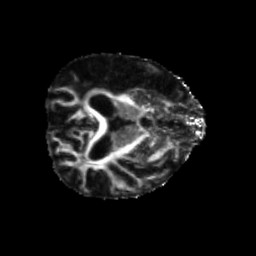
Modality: FA
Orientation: axial
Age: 56
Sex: male
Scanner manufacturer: siemens
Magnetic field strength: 3 T
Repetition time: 5.25 s
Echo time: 0.08 s